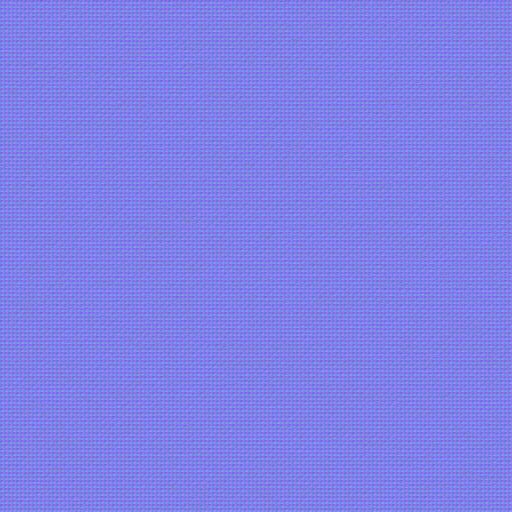
fabric rough